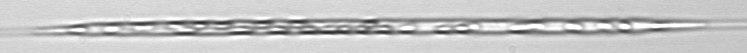
Label: Rhizosolenia